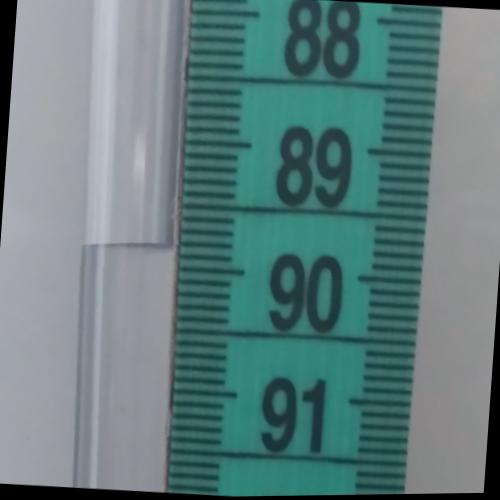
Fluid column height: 89.8 cm